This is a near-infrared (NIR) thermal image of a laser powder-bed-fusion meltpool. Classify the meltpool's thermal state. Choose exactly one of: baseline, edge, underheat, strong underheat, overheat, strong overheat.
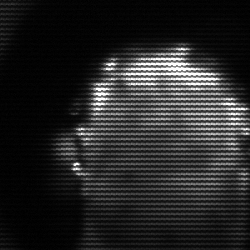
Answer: baseline